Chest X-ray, AP view. Patient: 29 years old, sex M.
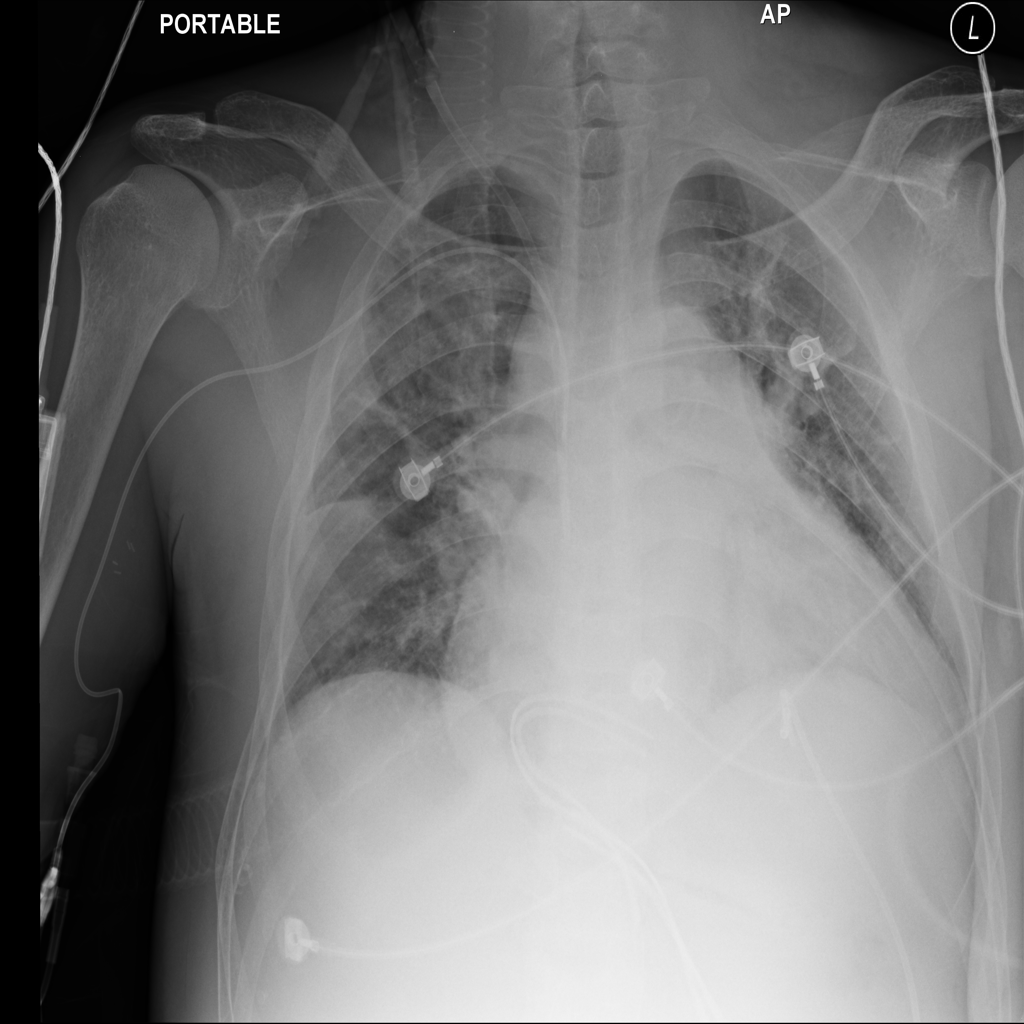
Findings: No Finding